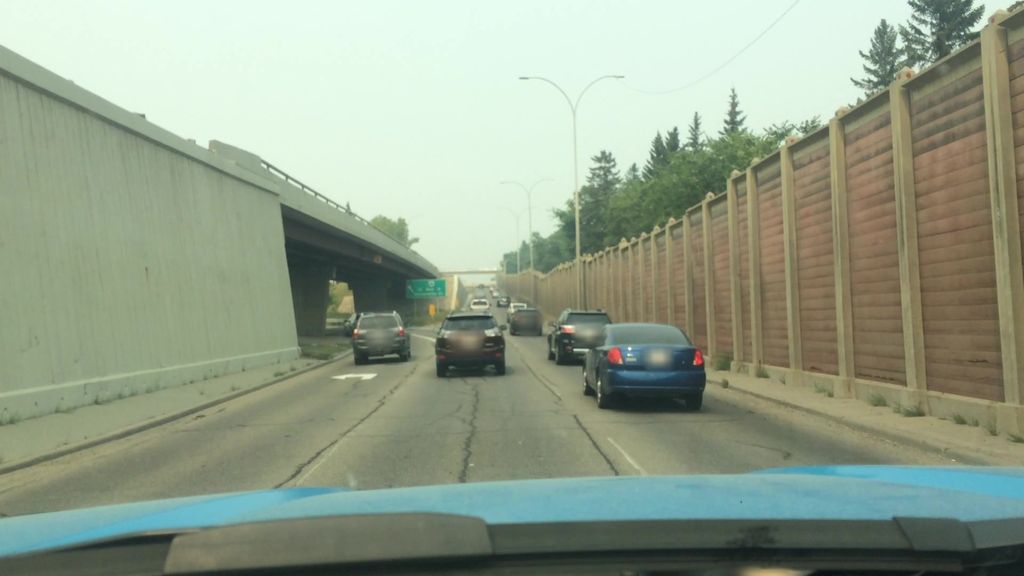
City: calgary